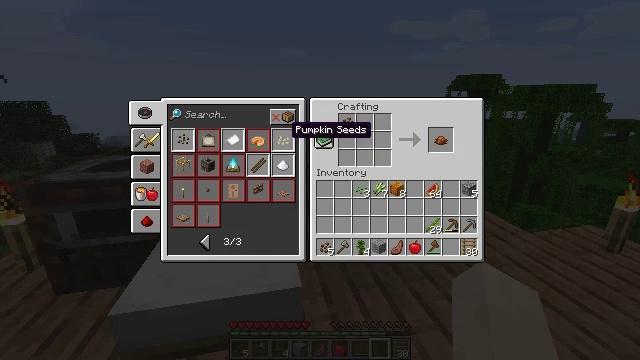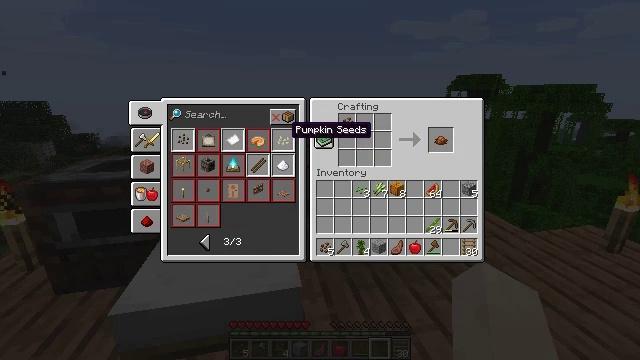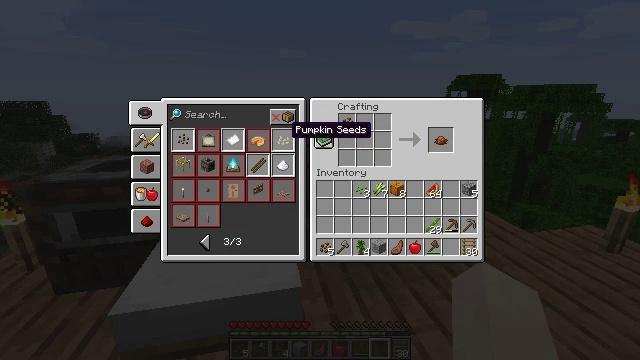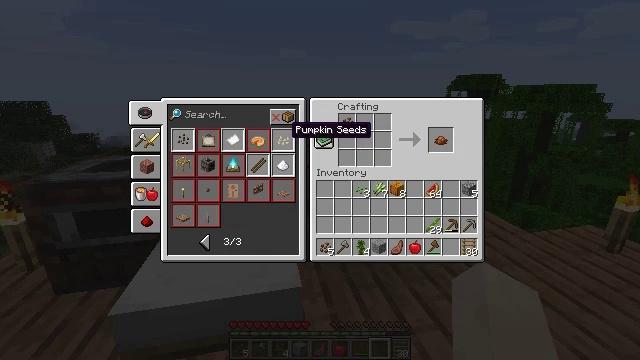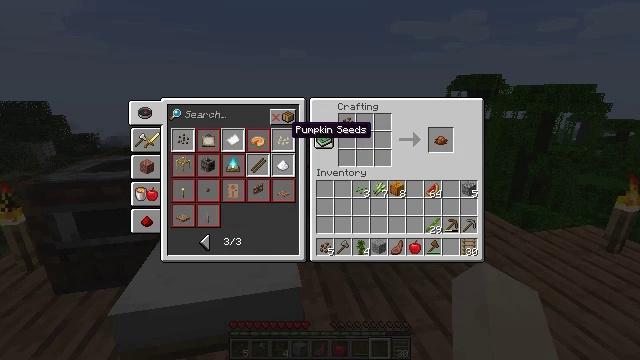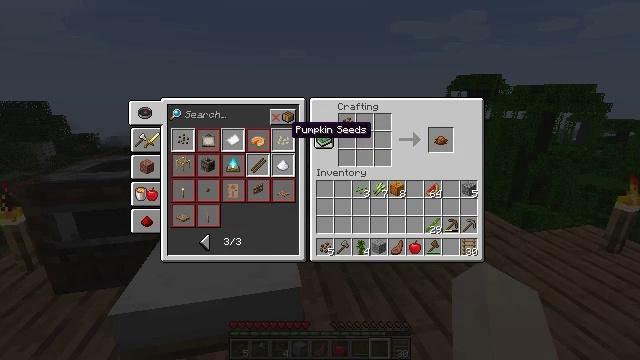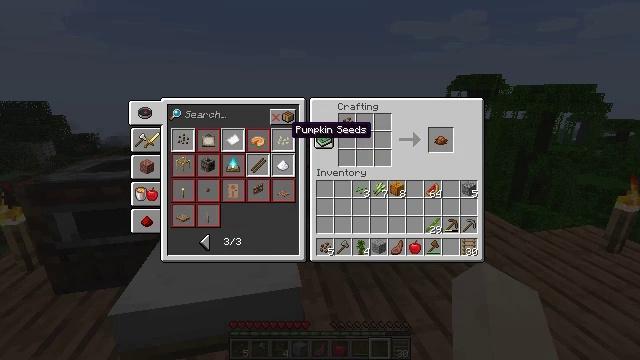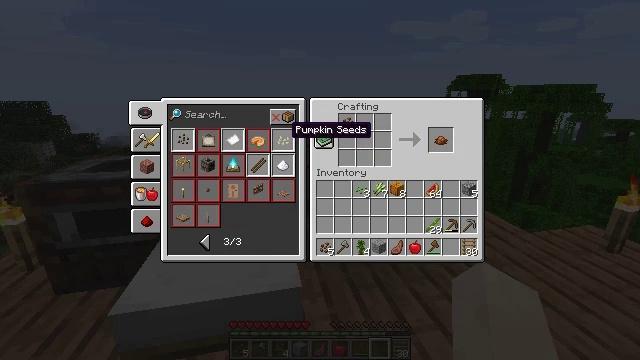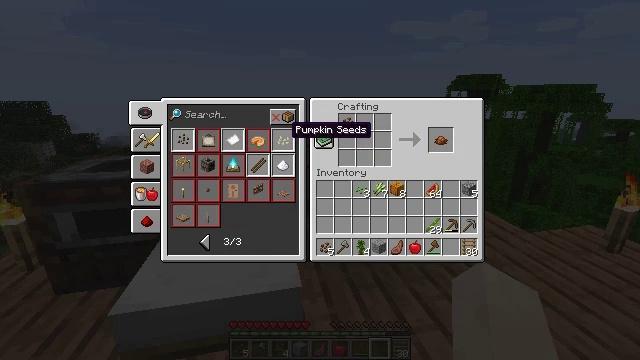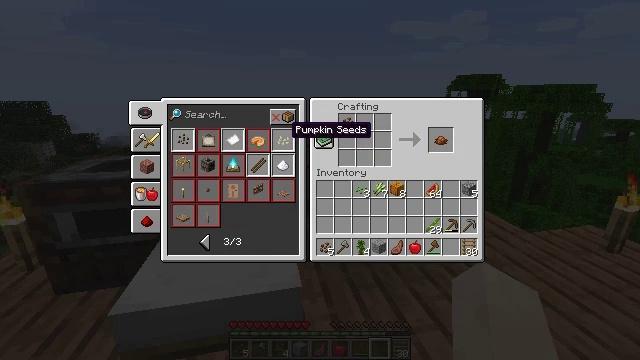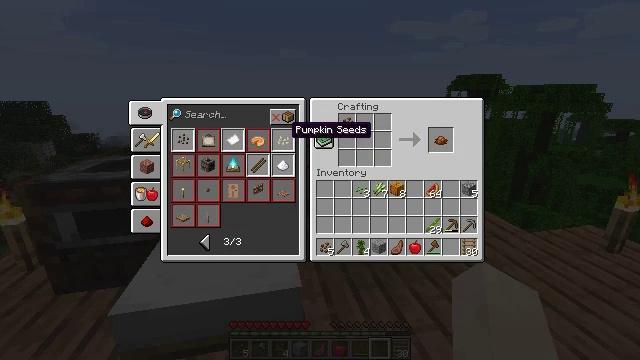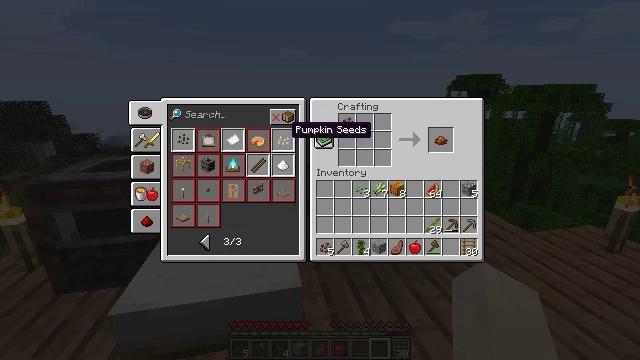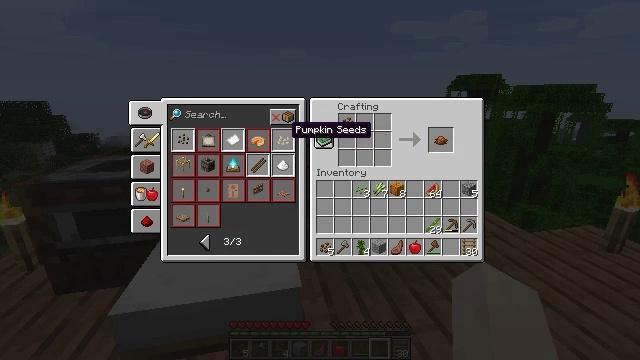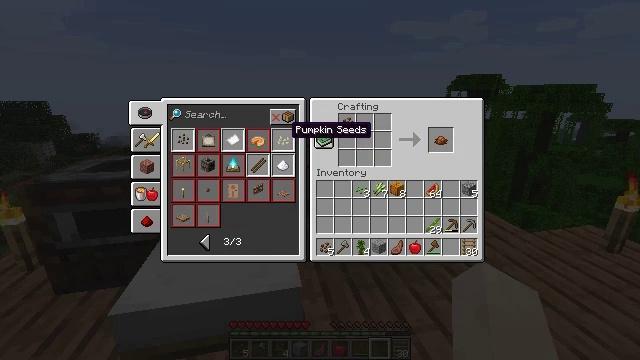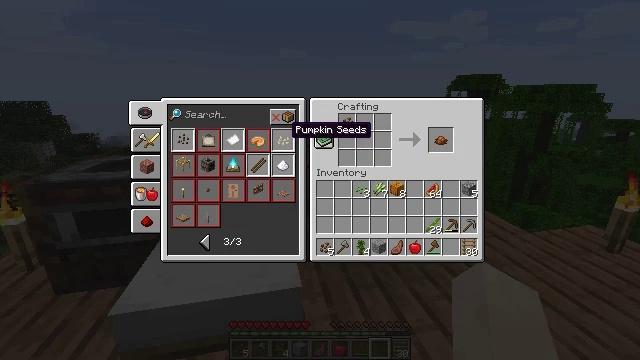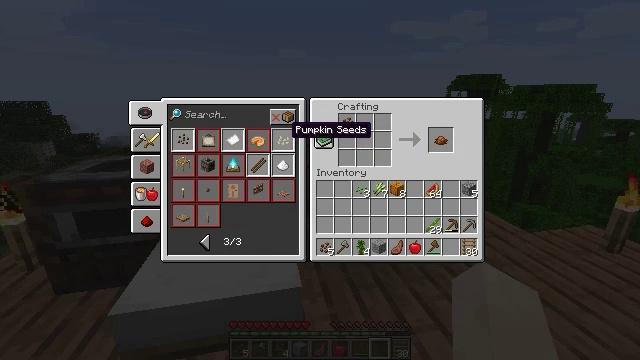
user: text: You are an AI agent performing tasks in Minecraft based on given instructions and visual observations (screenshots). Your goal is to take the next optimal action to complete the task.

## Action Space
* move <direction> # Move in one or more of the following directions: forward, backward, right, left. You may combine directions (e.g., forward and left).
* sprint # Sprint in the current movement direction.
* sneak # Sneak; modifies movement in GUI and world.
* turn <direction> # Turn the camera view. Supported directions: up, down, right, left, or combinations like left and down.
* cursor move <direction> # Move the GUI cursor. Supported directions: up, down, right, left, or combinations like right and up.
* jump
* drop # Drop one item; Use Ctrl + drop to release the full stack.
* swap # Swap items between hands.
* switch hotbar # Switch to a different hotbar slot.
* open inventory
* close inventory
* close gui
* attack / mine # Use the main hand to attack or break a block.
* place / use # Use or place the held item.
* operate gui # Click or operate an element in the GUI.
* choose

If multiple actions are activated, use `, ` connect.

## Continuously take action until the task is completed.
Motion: motion action
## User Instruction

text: Make sugar using sugarcane.
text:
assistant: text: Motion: no_op
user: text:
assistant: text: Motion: no_op
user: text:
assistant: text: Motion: no_op
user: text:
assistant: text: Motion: no_op
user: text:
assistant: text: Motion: no_op
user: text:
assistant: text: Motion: no_op
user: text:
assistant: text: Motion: no_op
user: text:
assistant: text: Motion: no_op
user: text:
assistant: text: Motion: no_op
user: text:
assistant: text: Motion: no_op
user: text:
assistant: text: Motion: no_op
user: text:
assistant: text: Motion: no_op
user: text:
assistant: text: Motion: no_op
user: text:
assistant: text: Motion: no_op
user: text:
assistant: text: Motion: no_op
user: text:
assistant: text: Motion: no_op
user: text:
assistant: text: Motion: no_op
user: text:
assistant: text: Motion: no_op
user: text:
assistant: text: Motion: no_op
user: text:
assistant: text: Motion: no_op
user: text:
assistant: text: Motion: no_op
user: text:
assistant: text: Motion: no_op
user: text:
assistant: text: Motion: no_op
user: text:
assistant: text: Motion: no_op
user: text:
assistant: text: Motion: no_op
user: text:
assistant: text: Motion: no_op
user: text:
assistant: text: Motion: no_op
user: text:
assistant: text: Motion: no_op
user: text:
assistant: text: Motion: no_op
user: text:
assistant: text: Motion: no_op